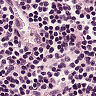
Metastatic tissue present: no